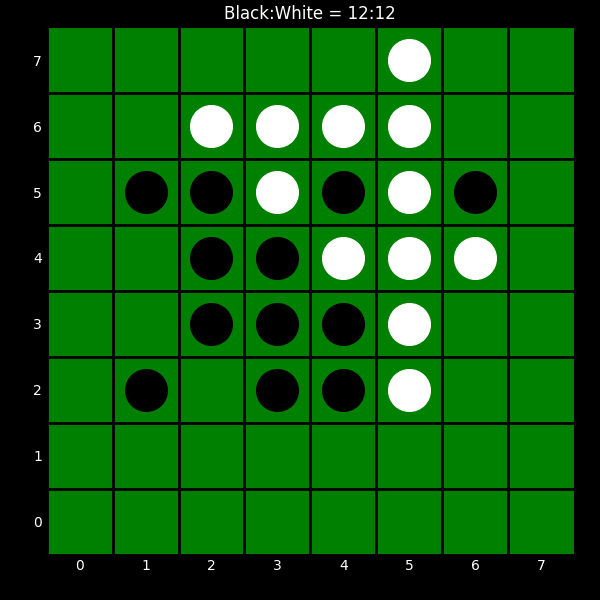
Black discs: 12
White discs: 12